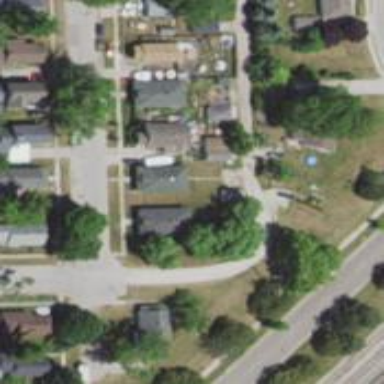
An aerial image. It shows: Alley classified as service road.